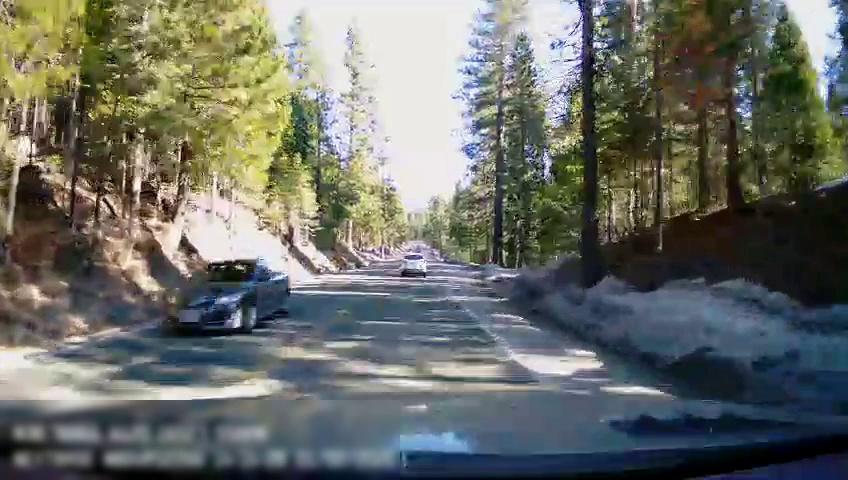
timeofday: Day
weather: Sunny
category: Drivable Space
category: Vehicles | Car
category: Vehicles | SUV
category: Lanes | Current Lane
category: Lanes | Alternate Lane